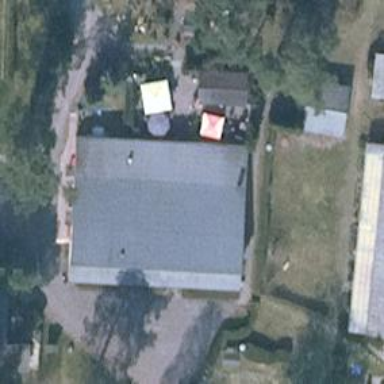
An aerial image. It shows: Restaurant.